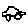
Label: car